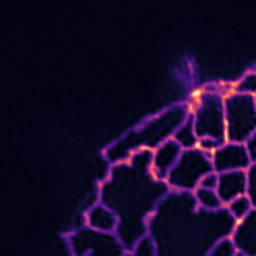
Label: Super-resolution ER image